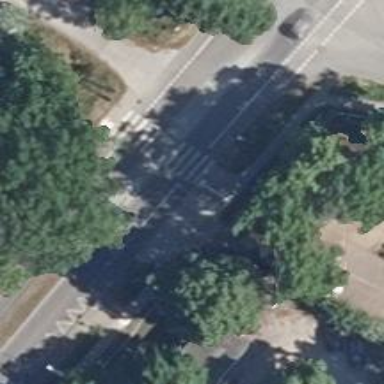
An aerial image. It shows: Uncontrolled zebra crossing with pedestrian island.